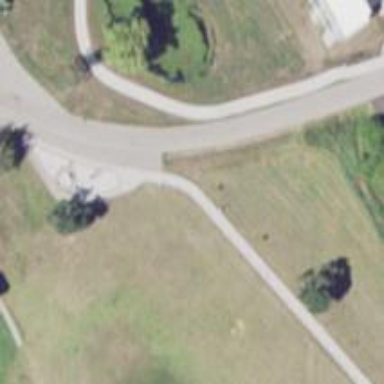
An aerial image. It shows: Pathway for golfing.